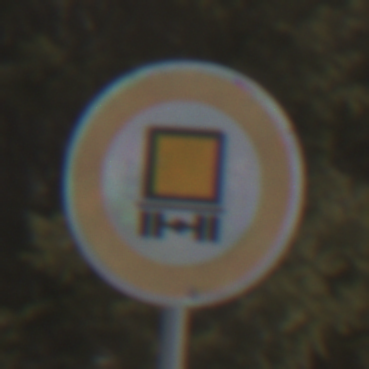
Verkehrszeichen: VerbotKennzeichnungspflichtigeKraftfahrzeugeGefaehrlicheGueter
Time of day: Midday
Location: Outdoor (Nature)
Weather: PartlyCloudy
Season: NotSpecified
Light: Natural